Chest X-ray:
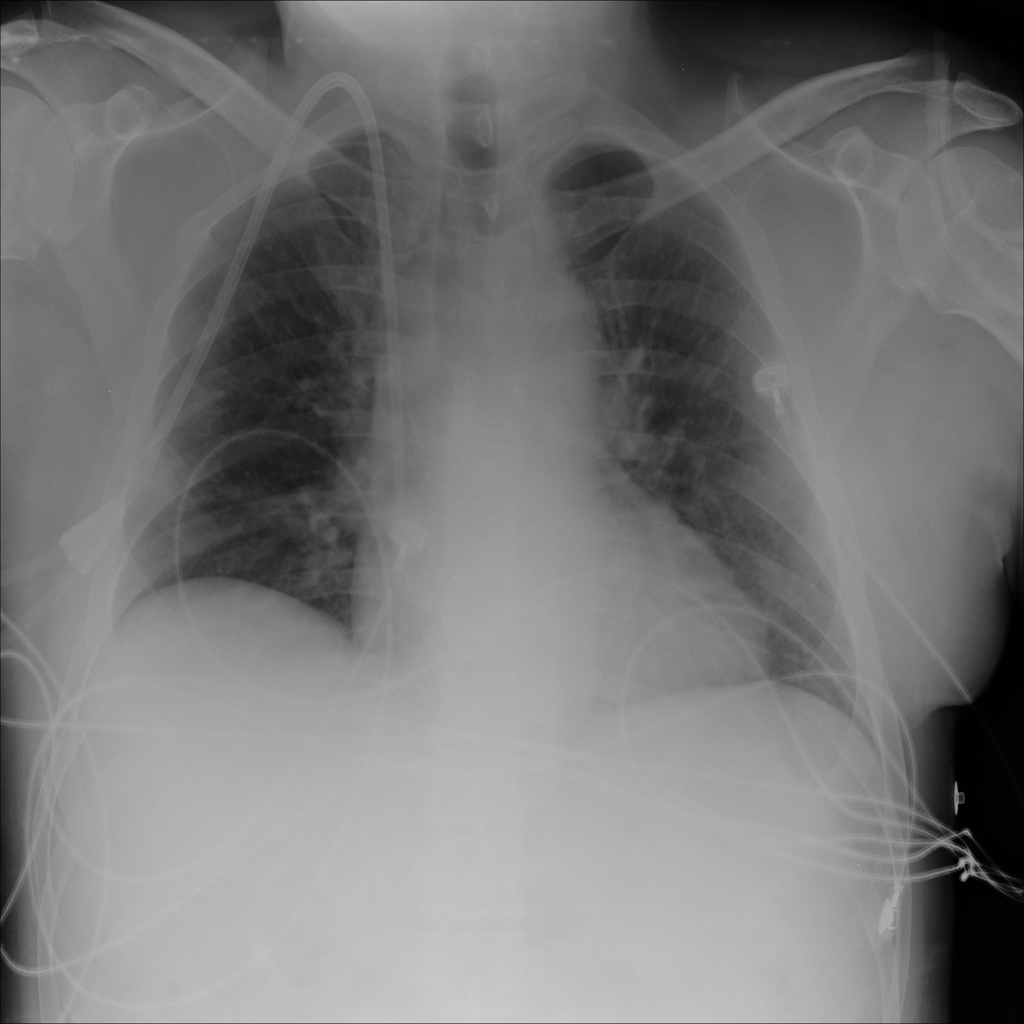
No abnormal finding: yes